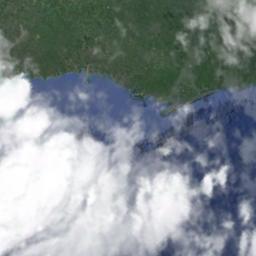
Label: cloud